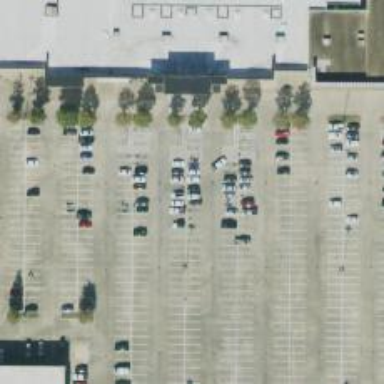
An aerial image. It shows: Parking space is available.